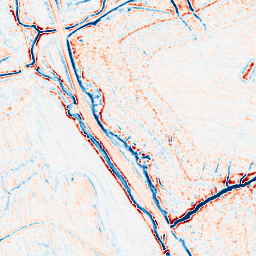
Category: edge_preserving
Decomposition family: bilateral
Decomposition parameters: d: 9
sigma_color: 50
sigma_space: 75
Upsampling method: cubic_mitchell
Upsampling parameters: scale: 8
Upsampling scale: 8